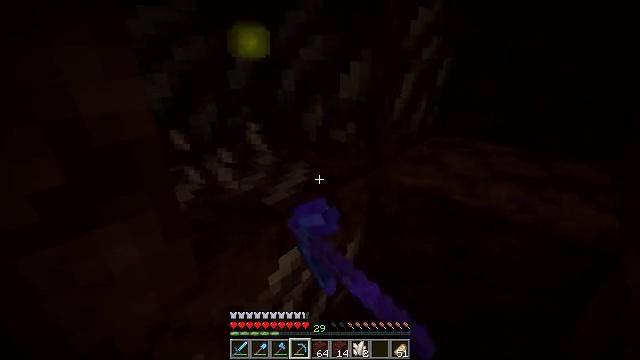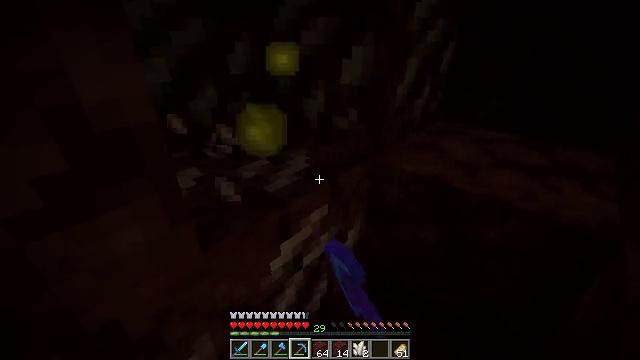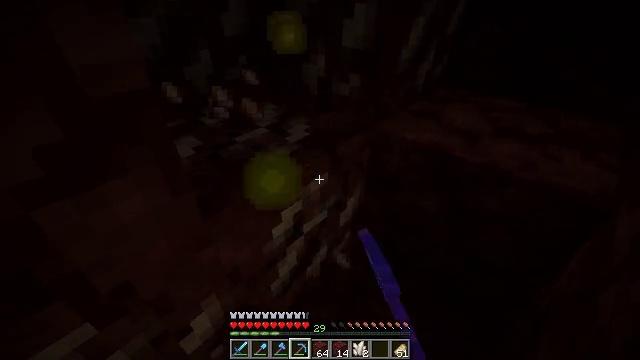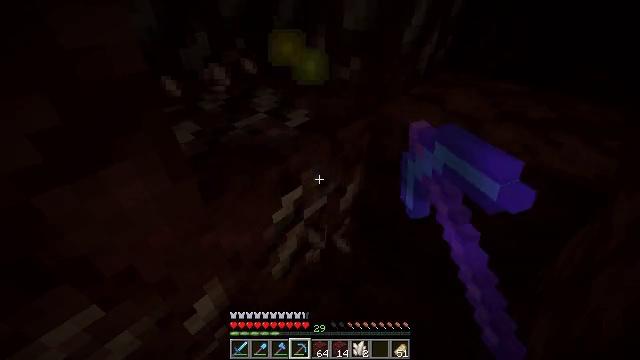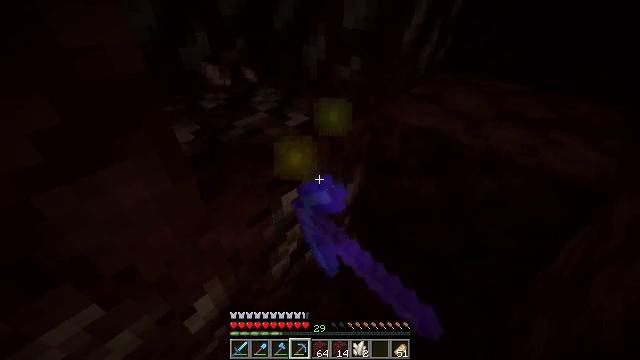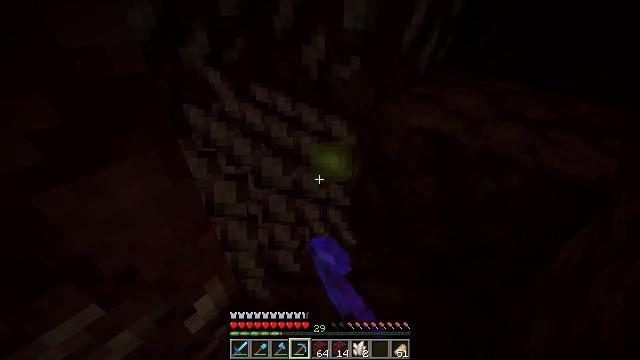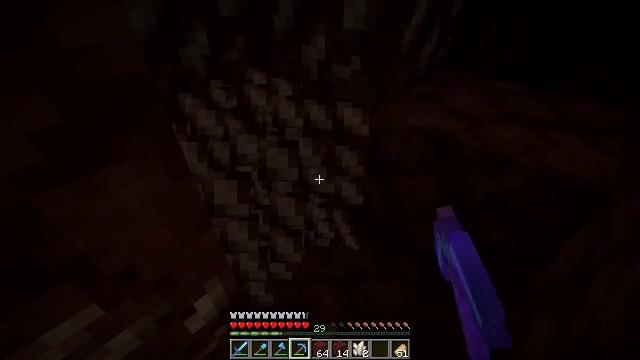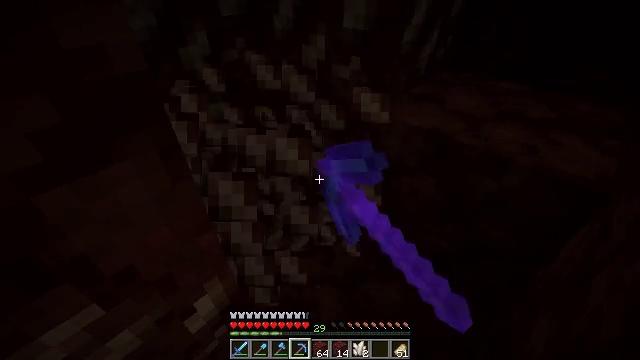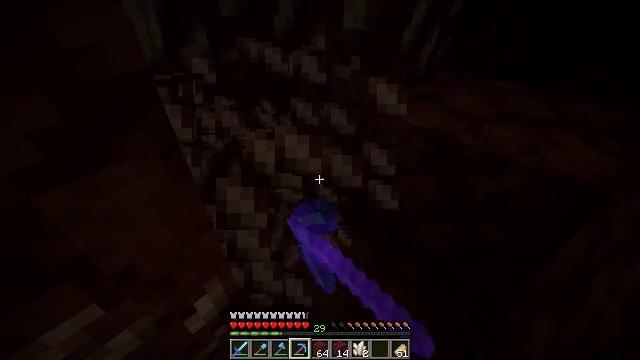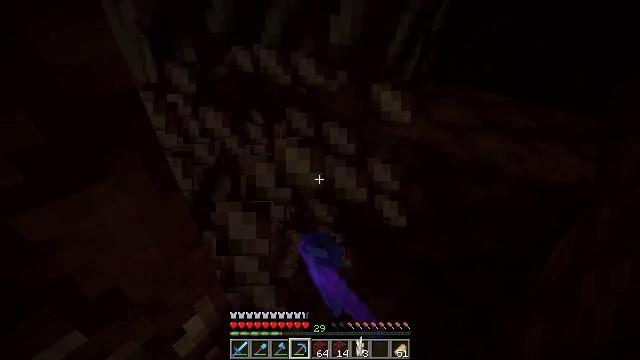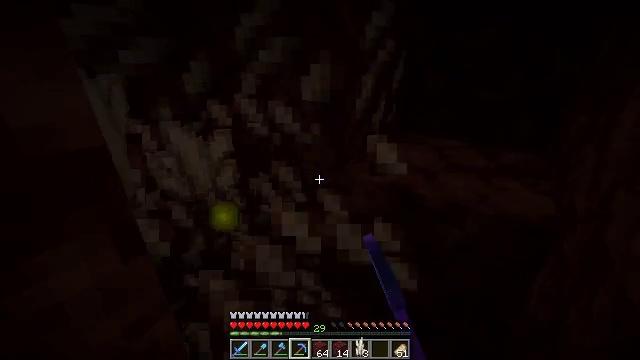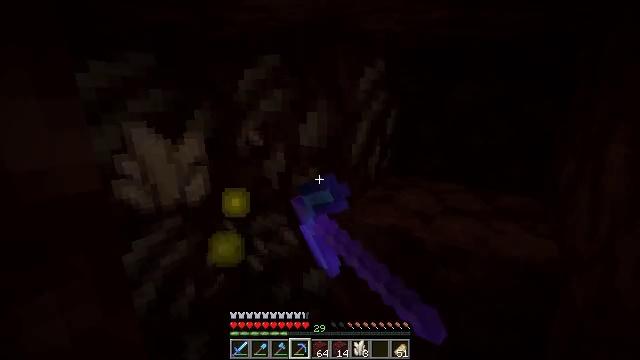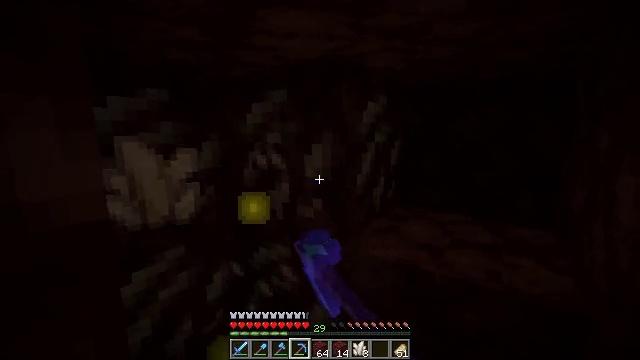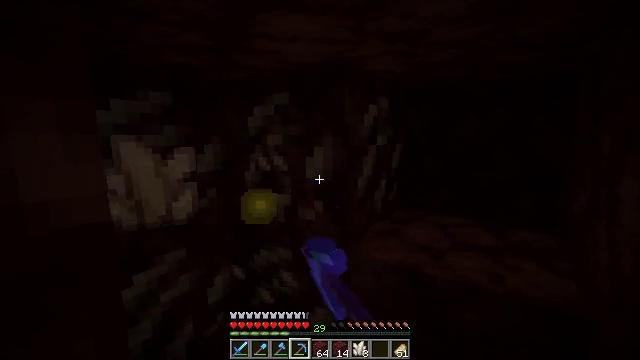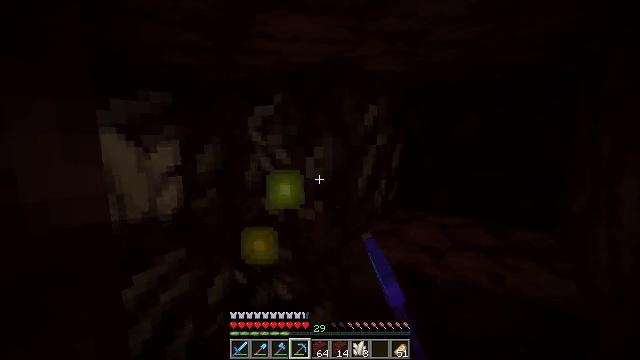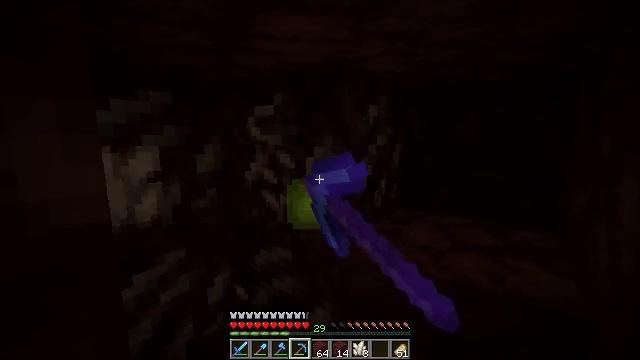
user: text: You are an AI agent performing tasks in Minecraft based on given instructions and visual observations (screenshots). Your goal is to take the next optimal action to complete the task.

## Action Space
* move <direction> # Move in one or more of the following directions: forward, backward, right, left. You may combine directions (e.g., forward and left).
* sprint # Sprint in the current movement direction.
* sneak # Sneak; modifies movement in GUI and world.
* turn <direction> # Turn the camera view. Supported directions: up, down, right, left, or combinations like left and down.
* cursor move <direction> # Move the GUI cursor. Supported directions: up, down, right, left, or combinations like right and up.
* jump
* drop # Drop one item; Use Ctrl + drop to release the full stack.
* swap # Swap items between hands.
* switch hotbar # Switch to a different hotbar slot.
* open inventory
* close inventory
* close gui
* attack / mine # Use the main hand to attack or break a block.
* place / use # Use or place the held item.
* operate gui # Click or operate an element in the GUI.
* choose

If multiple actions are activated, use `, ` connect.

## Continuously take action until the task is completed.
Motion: motion action
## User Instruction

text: Gather nether quartz ore with a pickaxe.
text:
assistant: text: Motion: turn down, attack / mine
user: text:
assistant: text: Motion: turn down, attack / mine
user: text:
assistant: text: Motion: turn down, attack / mine
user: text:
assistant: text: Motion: attack / mine
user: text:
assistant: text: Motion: attack / mine
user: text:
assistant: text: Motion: attack / mine
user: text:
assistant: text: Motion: attack / mine
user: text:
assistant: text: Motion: attack / mine
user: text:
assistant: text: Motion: turn right and up, attack / mine
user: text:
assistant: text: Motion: turn right and up, attack / mine
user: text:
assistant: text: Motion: turn up, attack / mine
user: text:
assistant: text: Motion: turn left and up, attack / mine
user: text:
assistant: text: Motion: attack / mine
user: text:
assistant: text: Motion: attack / mine
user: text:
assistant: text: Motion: attack / mine
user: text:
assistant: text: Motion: attack / mine
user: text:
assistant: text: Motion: attack / mine
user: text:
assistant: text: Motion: attack / mine
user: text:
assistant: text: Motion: turn left and down, attack / mine
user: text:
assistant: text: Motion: turn left and down, attack / mine
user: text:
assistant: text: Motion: turn left and down, attack / mine
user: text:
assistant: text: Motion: turn left and down, attack / mine
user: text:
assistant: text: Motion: turn left and down, attack / mine
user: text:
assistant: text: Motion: turn left and down
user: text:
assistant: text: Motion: turn left and down
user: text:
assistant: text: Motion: turn left and down
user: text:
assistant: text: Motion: turn left and down
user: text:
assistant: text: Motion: turn left and down
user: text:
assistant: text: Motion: turn left
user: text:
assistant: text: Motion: no_op